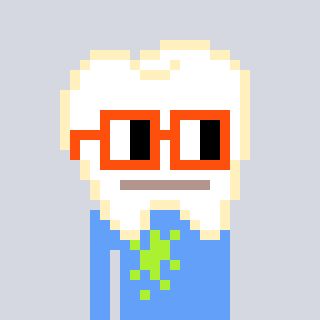
a pixel art character with square orange glasses, a tooth-shaped head and a blue-colored body on a cool background